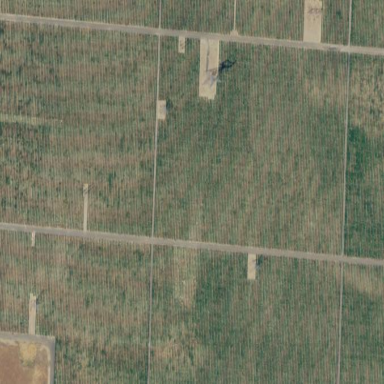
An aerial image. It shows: Vineyard with grape crops.